Question: I've seen a lot of console apps (that run on windows) having some dialog boxes and widgets inside them. Say for example:

A there are a lot more. Now my question: Is there any library (in C) for creating dialogs and widgets in a Win32 Console App?
UPDATE: Seen pdcurses, but it lacks libraries from the real ncurses library like menu.h and form.h. So ss there any other that is easy to use?
Thanks a bunch! :)
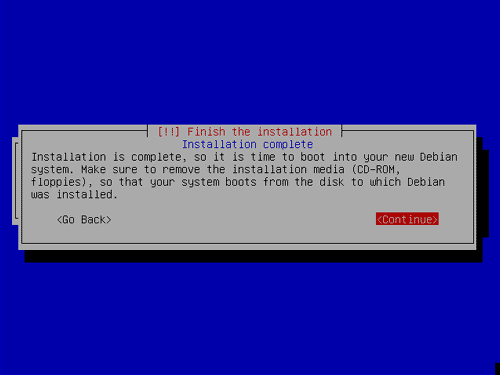
Answer: you can use ncurses, please check the following question from stackoverflow.com:
<URL>
there is also <URL> that support Win32
you can also use the old library <URL>, I have never tested it on win32.